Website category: sports
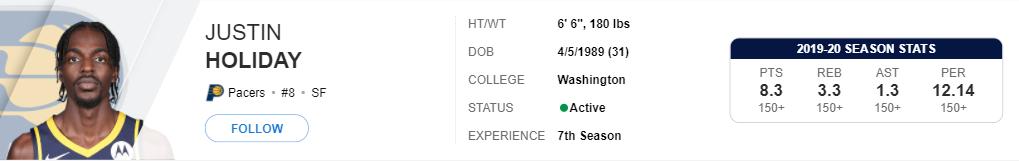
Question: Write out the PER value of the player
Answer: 12.14

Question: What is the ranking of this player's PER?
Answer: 150+

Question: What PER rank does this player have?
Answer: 150+

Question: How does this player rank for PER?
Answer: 150+

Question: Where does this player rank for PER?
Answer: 150+

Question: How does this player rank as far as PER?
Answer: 150+

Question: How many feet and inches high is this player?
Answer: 6' 6"

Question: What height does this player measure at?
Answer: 6' 6"

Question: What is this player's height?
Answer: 6' 6"

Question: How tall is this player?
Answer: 6' 6"

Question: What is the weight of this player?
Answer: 180 lbs

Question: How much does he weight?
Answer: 180 lbs

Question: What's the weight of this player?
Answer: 180 lbs

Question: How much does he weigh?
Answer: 180 lbs

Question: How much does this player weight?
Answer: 180 lbs